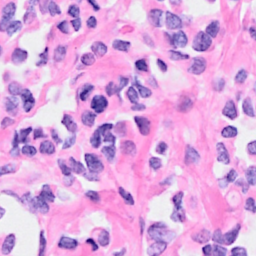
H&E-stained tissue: Breast